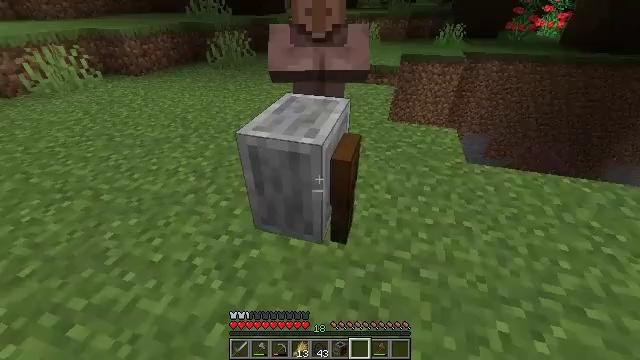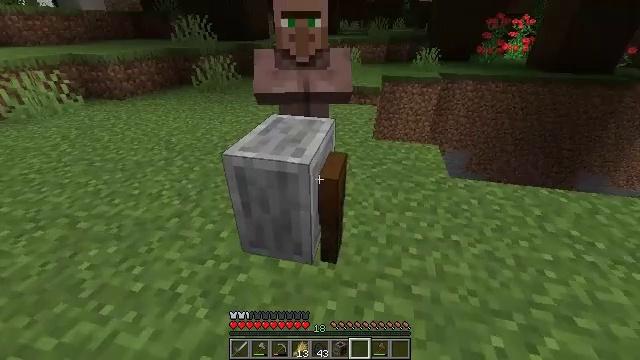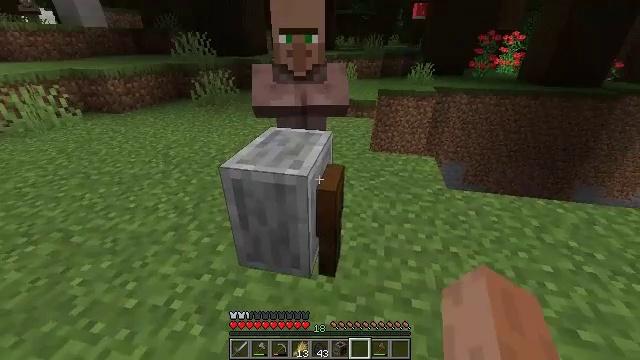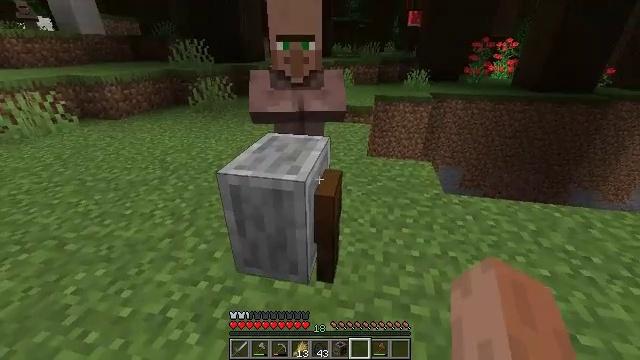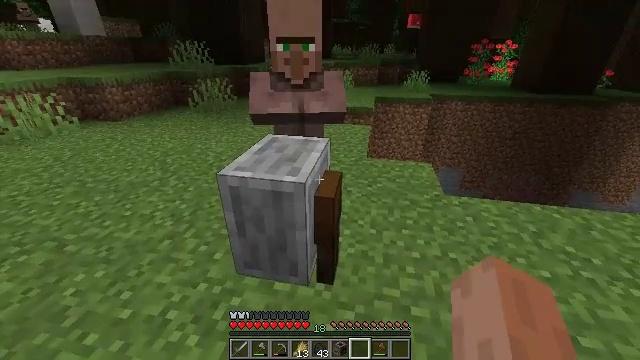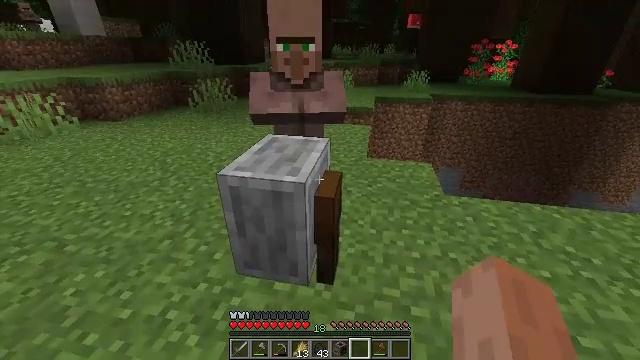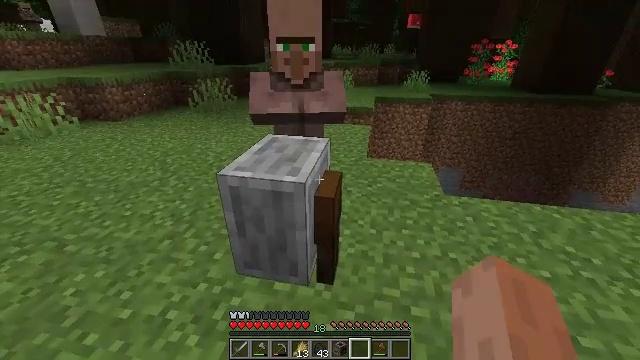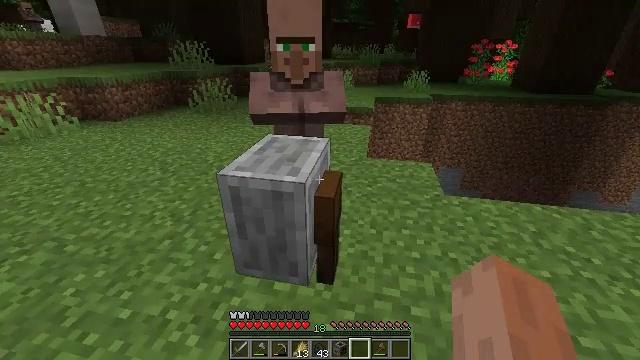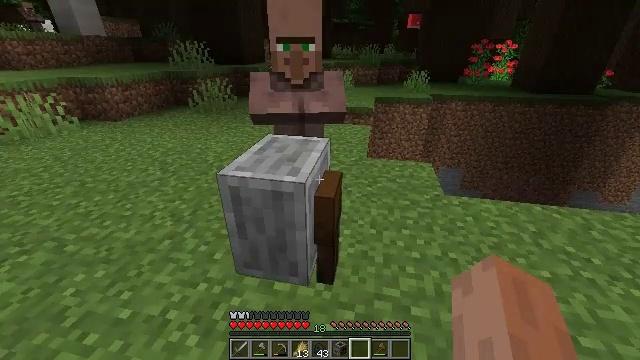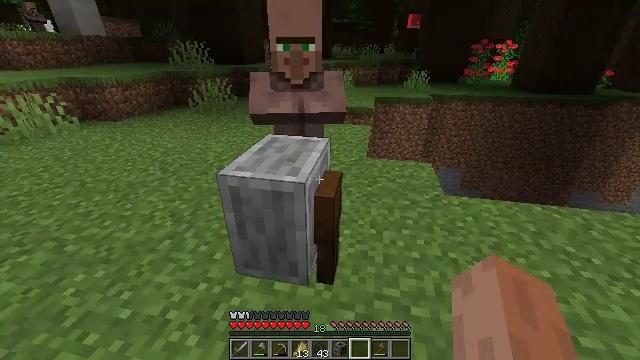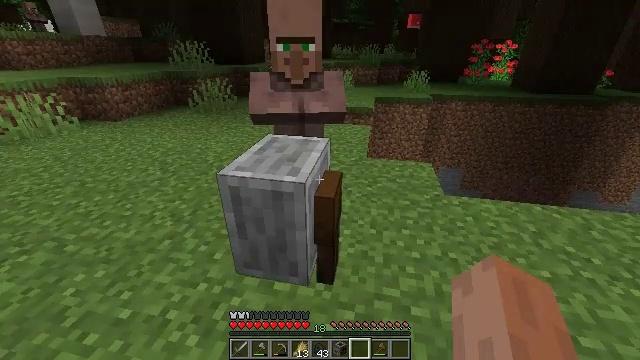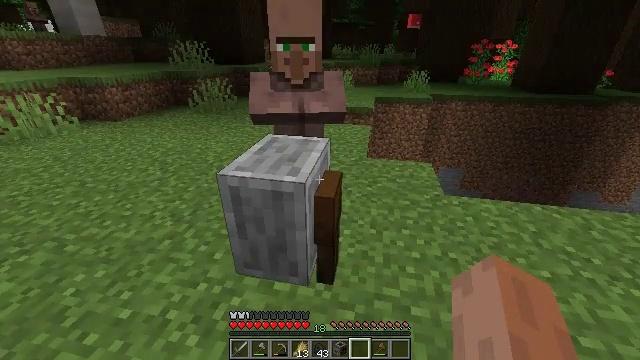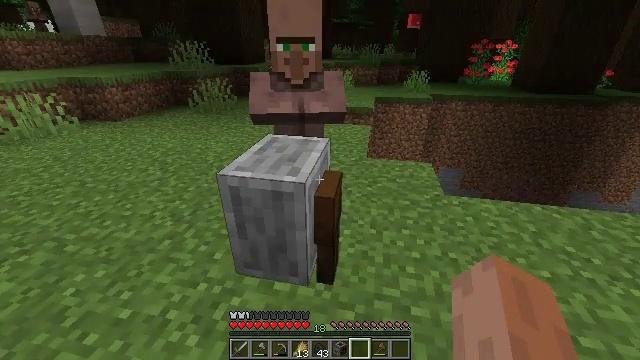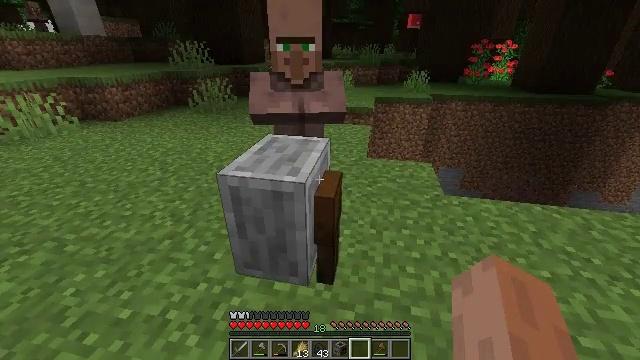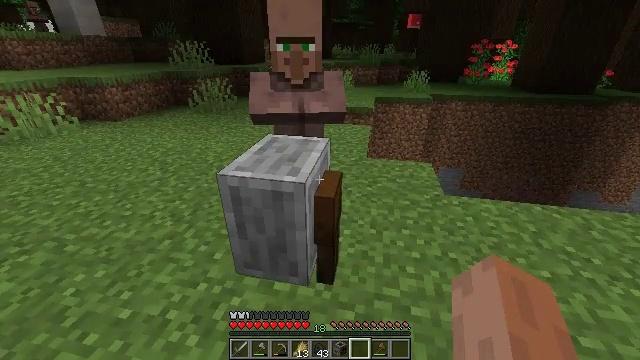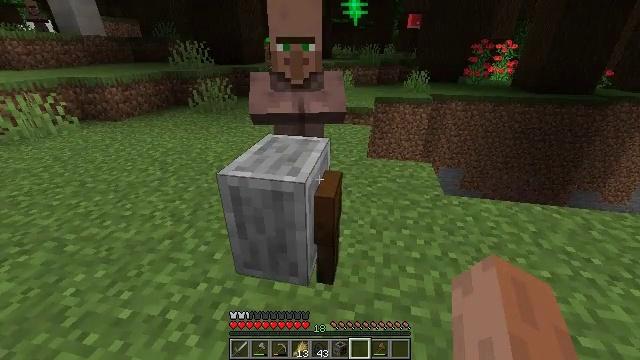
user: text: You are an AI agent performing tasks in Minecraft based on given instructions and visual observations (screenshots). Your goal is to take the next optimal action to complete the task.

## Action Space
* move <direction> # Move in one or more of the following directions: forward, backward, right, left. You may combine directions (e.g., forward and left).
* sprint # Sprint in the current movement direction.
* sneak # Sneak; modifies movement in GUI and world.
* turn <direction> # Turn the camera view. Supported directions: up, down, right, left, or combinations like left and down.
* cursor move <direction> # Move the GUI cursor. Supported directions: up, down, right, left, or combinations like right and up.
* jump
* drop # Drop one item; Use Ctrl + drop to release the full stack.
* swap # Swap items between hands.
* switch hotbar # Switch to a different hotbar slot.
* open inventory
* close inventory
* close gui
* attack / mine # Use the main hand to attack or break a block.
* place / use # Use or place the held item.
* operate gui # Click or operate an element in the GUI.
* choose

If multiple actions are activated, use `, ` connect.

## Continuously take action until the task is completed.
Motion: motion action
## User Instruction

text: Break the grindstone to collect it.
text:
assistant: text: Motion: turn right and up
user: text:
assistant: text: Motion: turn up
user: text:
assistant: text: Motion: turn up
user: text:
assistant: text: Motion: no_op
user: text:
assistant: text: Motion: no_op
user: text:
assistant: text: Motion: no_op
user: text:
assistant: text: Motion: no_op
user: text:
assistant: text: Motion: no_op
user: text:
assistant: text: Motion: no_op
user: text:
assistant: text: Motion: no_op
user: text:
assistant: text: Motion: no_op
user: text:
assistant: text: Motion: no_op
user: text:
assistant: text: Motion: no_op
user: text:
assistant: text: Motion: no_op
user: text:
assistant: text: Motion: no_op
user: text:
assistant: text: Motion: no_op
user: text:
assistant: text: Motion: no_op
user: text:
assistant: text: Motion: turn up
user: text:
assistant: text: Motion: turn up
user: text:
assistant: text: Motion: turn up
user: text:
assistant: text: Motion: no_op
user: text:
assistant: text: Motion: turn up
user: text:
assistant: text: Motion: turn up
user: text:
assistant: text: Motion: turn left and up, use / place
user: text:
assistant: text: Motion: use / place
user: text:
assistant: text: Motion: use / place
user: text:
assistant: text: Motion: use / place
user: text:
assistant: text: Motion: move forward
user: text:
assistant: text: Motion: move forward, open gui
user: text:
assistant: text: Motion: move forward